九年级 · 度量几何学
《九章算术》中记载着这样的一个问题: “今有邑方, 不知大小,各中开门. 出北门二十步有木, 出南门一十四步, 折而西行一千七百七十五步见木, 问邑方几何? ”大意如下: 如图, $M 、 N$ 为正方形 $A B C D$ 一组对边的中点, $\triangle G E F$ 中, $G 、 M 、 N 、 E$ 四点共线, $\angle E=90^{\circ}$,

$F 、 A 、 G$ 三点共线, 且 $A D \perp G E, G M=20, N E=14, E F=1775$,
设正方形 $A B C D$ 的边长为 $x$, 请根据题意列方程, 并将方程整理成一元二次方程的一般形式: $\qquad$ .

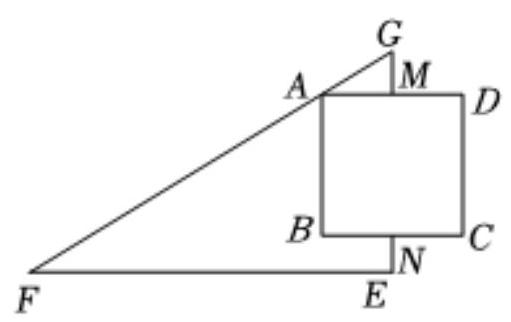
答案:  $x^{2}+34 x-71000=0$

解析: 解：设正方形 $A B C D$ 的边长为 $x$,

$\because M 、 N$ 为正方形 $A B C D$ 一组对边的中点,

$\therefore A M=\frac{1}{2} x$,

$\because G M=20, N E=14$,

$\therefore G E=x+34$,

$\because A D \perp G E$,

$\therefore A M / / E F$,

$\therefore R t \triangle G A M \sim R t \triangle G F E$,

$\therefore \frac{A M}{F E}=\frac{G M}{G E}$,

即 $\frac{1}{2} x$ 1775 $=\frac{20}{x+34}$,

整理得 $x^{2}+34 x-71000=0$.

故答案为: $x^{2}+34 x-71000=0$.

根据题意, 可知 $R t \triangle G A M \sim R t \triangle G F E$, 根据相似三角形的对应边成比例即可得到结论.
本题主要考查了相似三角形的应用，只要是把实际问题抽象到相似三角形中，利用相似三角形的相似比, 列出方程.